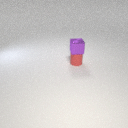
small red rubber cylinder below small purple metal cube